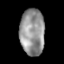
Tissue: lung
Cell type: Myeloid cells
Senescence score: 0.2319
Nuclear area (px): 1118
Mean DAPI intensity: 148.124